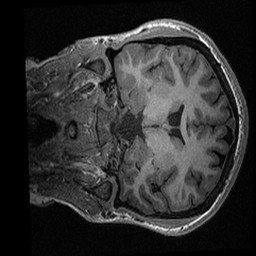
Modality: T1w
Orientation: coronal
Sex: female
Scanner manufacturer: ge
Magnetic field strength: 3 T
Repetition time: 0.0064 s
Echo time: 0.00281 s